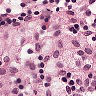
Metastatic tissue present: no